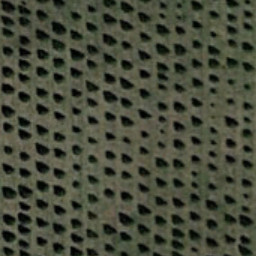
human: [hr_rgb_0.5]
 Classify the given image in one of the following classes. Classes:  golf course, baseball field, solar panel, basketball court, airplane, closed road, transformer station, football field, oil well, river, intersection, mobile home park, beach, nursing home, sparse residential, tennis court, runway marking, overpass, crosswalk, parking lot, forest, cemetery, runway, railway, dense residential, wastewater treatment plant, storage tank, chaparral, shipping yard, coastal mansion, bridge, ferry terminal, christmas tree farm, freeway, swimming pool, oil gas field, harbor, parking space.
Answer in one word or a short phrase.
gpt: christmas tree farm